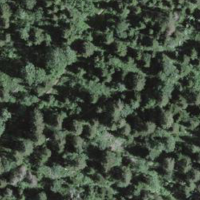
EUNIS habitat code: 43
Species observed at this site:
Tozzia alpina